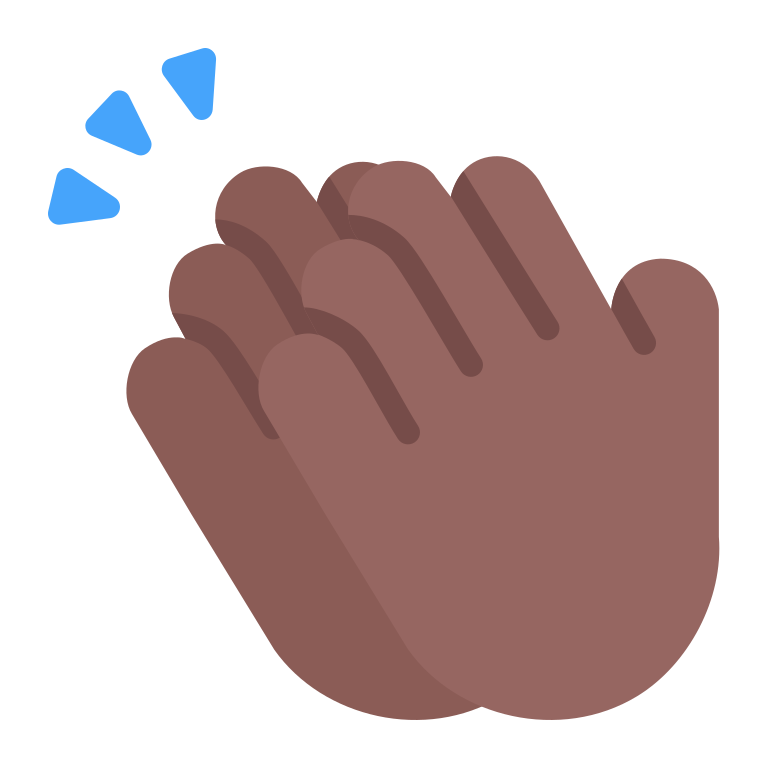
clapping hands flat  dark